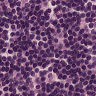
Metastatic tissue present: no